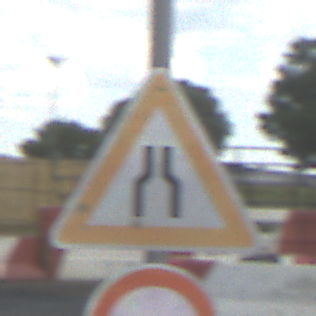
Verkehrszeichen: VerengteFahrbahn
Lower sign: Ueberholverbot
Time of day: MorningAfternoon
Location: Outdoor (RoadRail)
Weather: PartlyCloudy
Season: NotSpecified
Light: Natural